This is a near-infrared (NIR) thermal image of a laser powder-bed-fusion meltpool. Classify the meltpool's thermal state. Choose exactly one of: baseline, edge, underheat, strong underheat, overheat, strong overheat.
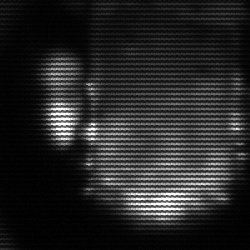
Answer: baseline